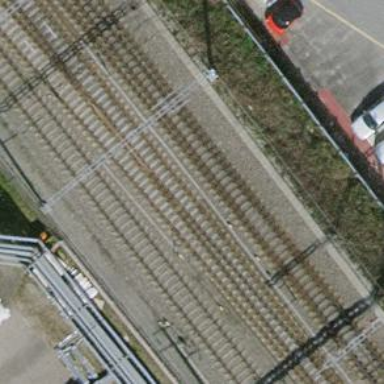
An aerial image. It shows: Single railway track with electrification through contact line.